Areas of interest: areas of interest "Hotel"
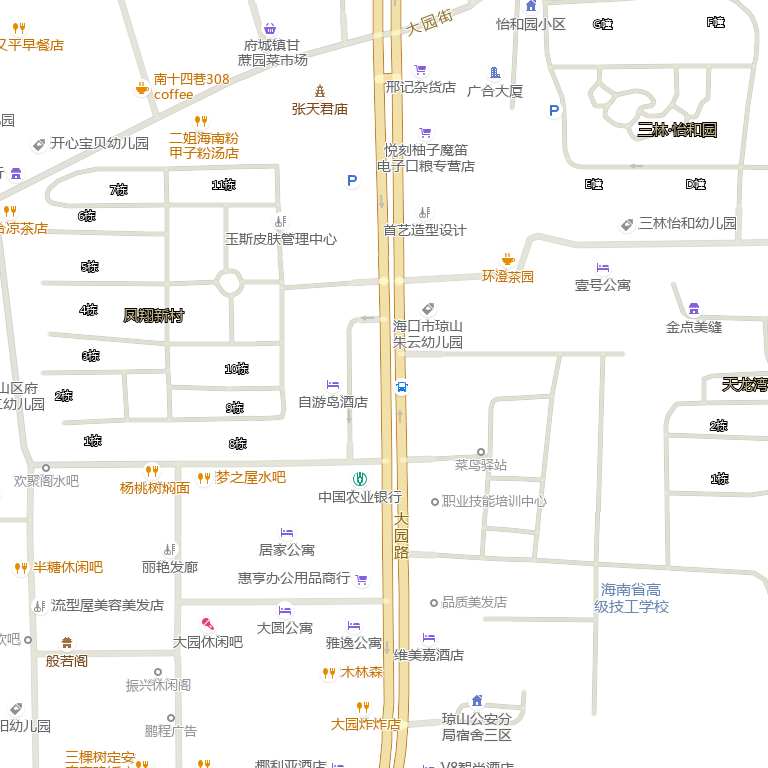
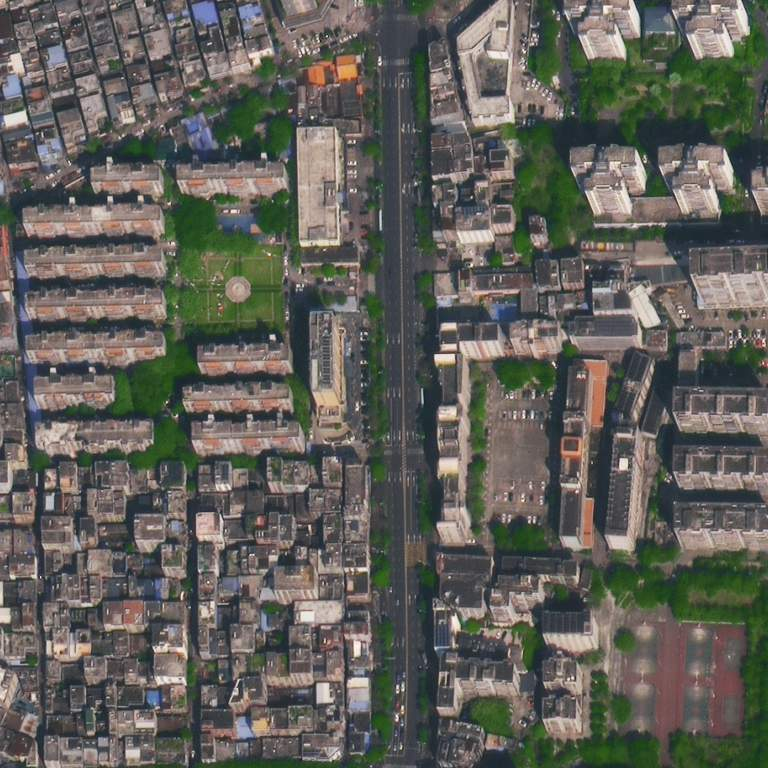